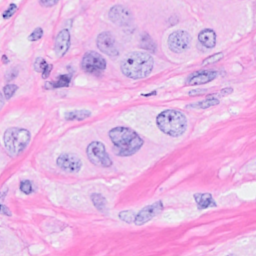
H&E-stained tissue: Breast